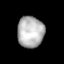
Tissue: lung
Cell type: Myeloid cells
Senescence score: 0.215
Nuclear area (px): 809
Mean DAPI intensity: 180.145